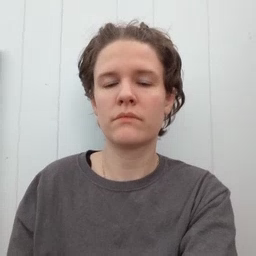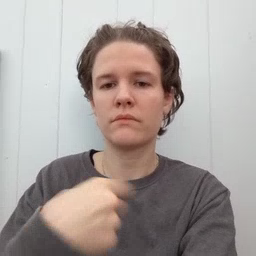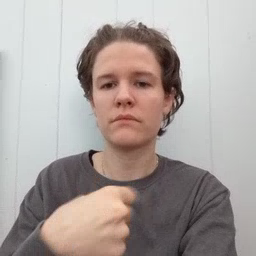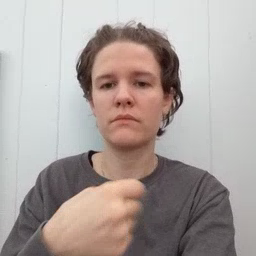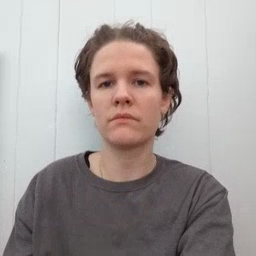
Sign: make